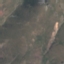
Label: HerbaceousVegetation